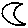
Label: moon